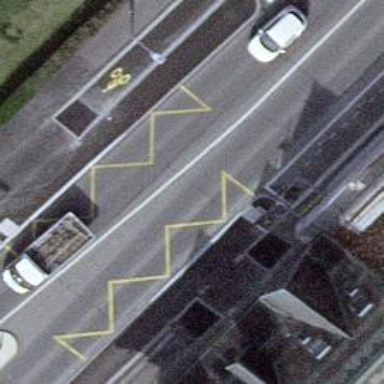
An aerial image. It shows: Public transport stop position.